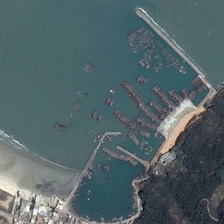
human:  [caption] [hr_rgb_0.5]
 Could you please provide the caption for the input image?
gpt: many boats are in a port near many green trees and buildings .

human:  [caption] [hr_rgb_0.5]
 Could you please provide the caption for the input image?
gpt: many boats are in a port near many green trees and buildings .

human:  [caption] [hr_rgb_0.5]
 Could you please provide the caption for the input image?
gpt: many types of boats are close to the port .

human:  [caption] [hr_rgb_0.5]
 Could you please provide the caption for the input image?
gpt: the boats are of different sizes, and the water is dark green .

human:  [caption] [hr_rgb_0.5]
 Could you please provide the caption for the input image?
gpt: the boats are of different sizes, and the water is dark green .